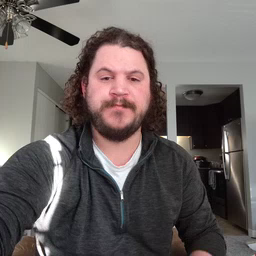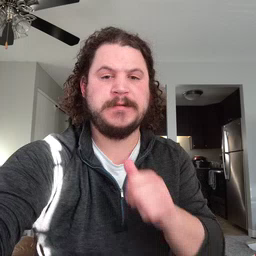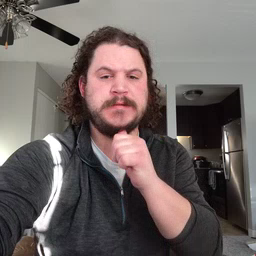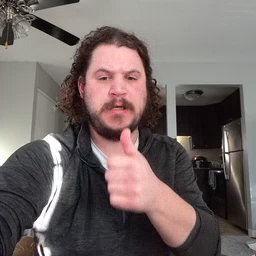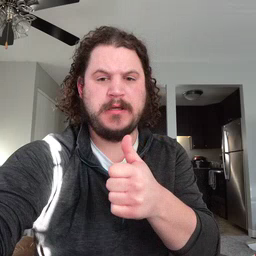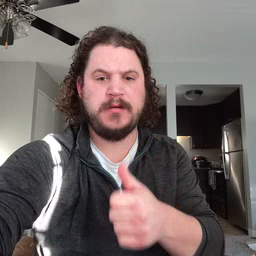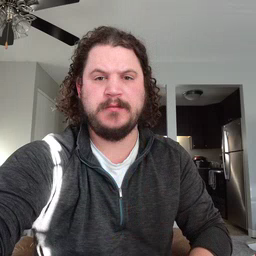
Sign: not